Aerial crown-view tile of a tropical tree (Barro Colorado Island, Panama), acquired 20250915:
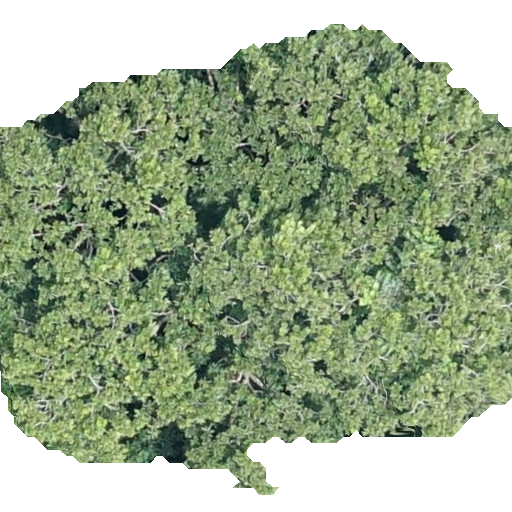
Species: Anacardium excelsum
GBIF accepted scientific name: Anacardium excelsum
Crown area: 292.584 m²